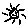
Label: star